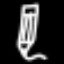
Label: pencil